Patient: sex M, age 60
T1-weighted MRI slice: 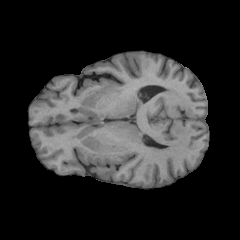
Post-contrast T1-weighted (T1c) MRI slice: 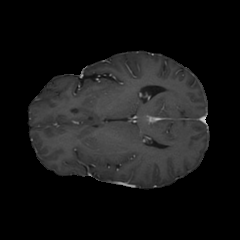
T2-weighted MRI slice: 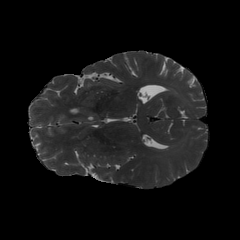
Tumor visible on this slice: no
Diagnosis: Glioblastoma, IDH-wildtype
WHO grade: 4